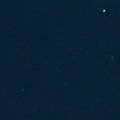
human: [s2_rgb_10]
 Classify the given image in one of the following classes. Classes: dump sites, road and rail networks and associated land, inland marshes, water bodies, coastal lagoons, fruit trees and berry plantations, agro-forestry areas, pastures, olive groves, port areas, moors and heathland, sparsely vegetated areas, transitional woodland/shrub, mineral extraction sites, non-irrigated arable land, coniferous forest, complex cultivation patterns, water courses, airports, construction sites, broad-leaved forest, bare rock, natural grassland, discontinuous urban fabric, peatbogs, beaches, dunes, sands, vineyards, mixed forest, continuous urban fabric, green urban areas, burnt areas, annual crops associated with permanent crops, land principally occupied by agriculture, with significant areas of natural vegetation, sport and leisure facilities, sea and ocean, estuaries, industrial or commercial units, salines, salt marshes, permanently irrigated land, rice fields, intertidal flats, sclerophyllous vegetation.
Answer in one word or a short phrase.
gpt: sea and ocean